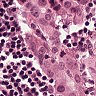
Metastatic tissue present: yes